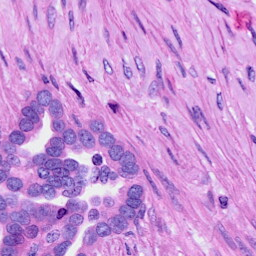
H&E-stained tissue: Ovarian